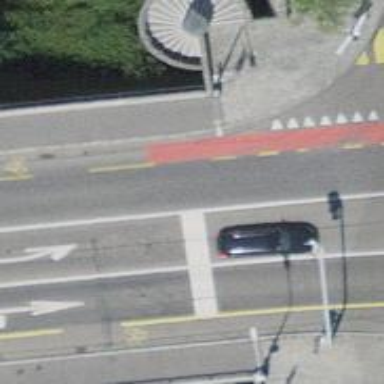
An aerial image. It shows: Road with traffic signals.